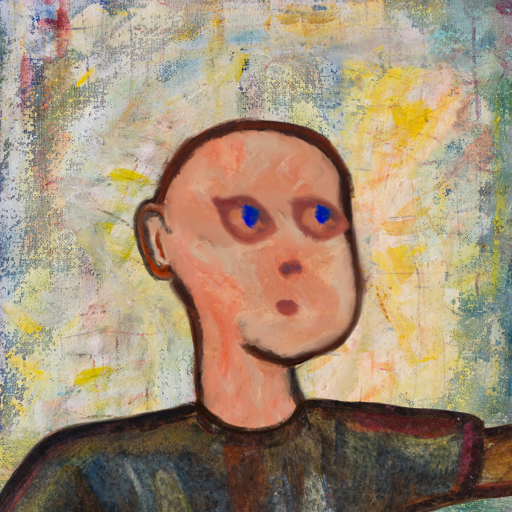
Background: Irani, Head And Neck Side: Roy_Bahadur, Face Side: Mother_And_Son_Mother, Bust: Mosgoul, Hair Side: Blank, Head Accessory: Blank, Second Necklace: Blank, Necklace: Blank, Baby: Blank